Brain MRI, t1w sequence, axial 2D slice.
Patient: age 40, sex F, weight 95 kg, height 1.95 m
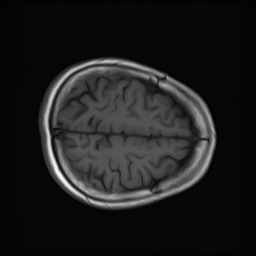